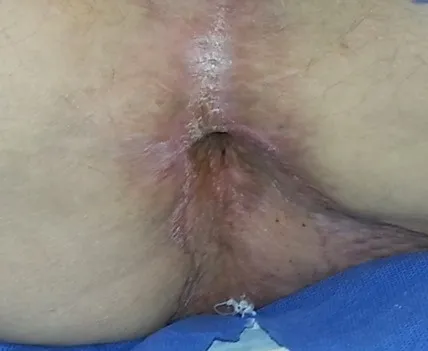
Postoperative result 6 months after the resection. The patient had a normal sphincter function. Aspect of the perianal region in prone position.
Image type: medical_photograph (skin_photograph)